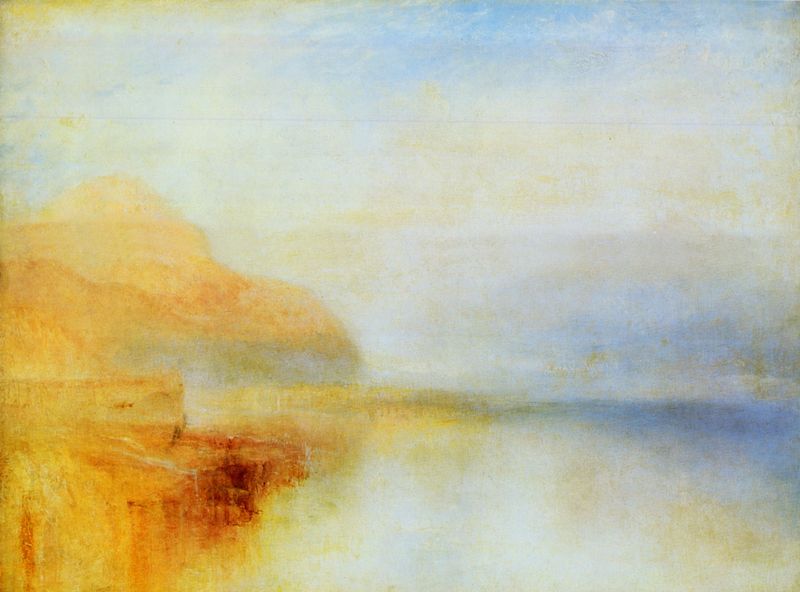
Titel: Inverary Pier, Loch Fyne: Morgen
Künstler: William Turner
Standort: Yale
Institution: Yale Center for British Art, Paul Mellon Collection
Schlagwörter: berg, blau, felsen, gemälde, himmel, meer, schatten, wasser, weiß, wolken, aquarell, fluss, gelb, himmerl, impressionismus, landschaft, ocker, sand, see, ufer, braun, bunt, grau, hell, licht, orange, pastell, zeichnung, rot, wolke, beige, malerei, blass, steine, spiegel, öl, erde, feld, horizont, hügel, spiegelung, flach, sonne, insel, land, gold, realismus, england, kontrast, zart, hellblau, farbig, gischt, küste, schiff, sommer, strand, wellen, papier, umrisse, düster, studie, moderne, abstrakt, berge, farben, fels, modern, sonnenlicht, aue, dunst, farbe, nebel, kuppel, romantik, ölgemälde, luft, schiffbruch, seestück, turner, lciht, stimmung, tiefe, still, transparent, umriss, reflexion, eindruck, unscharf, wasserfarben, diesig, links, gestade, fern, geld, kontur, kunst, sonnig, james, schema, schemenhaft, wärme, diffus, verschwommen, verwischt, atmosphäre, himel, balu, freundlich, küset, schemen, verlaufen, seelandschaft, aquarelle, impressionist, festland, kliff, feucht, william, helle farben, william turner, verschwimmen, morgentau, schemahaft, vernebelt, geöb